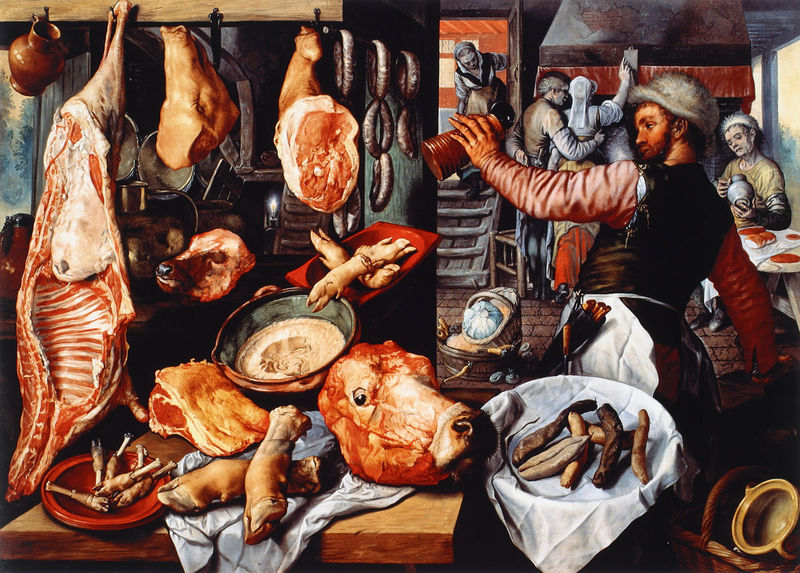
Titel: Schlachterladen
Künstler: Joachim Beuckelaer
Institution: Neapel, Museo Nazionale di Capodimonte
Schlagwörter: blau, kopf, mann, braun, männer, schwarz, tisch, weiss, ölbild, tiere, tuch, malerei, mütze, schädel, schüssel, niederlande, interieur, renaissance, kamin, krug, stillleben, füße, magd, arbeiten, kuh, treppe, korb, fleisch, knochen, schinken, metzger, schweinehälfte, küche, krüge, wurst, würste, kalb, pfanne, lebensmittel, schlachtung, kuhkopf, einzelteile, schweinekopf, haxen, ochsenkopf, schweinehälfe, ann, schweinefuß